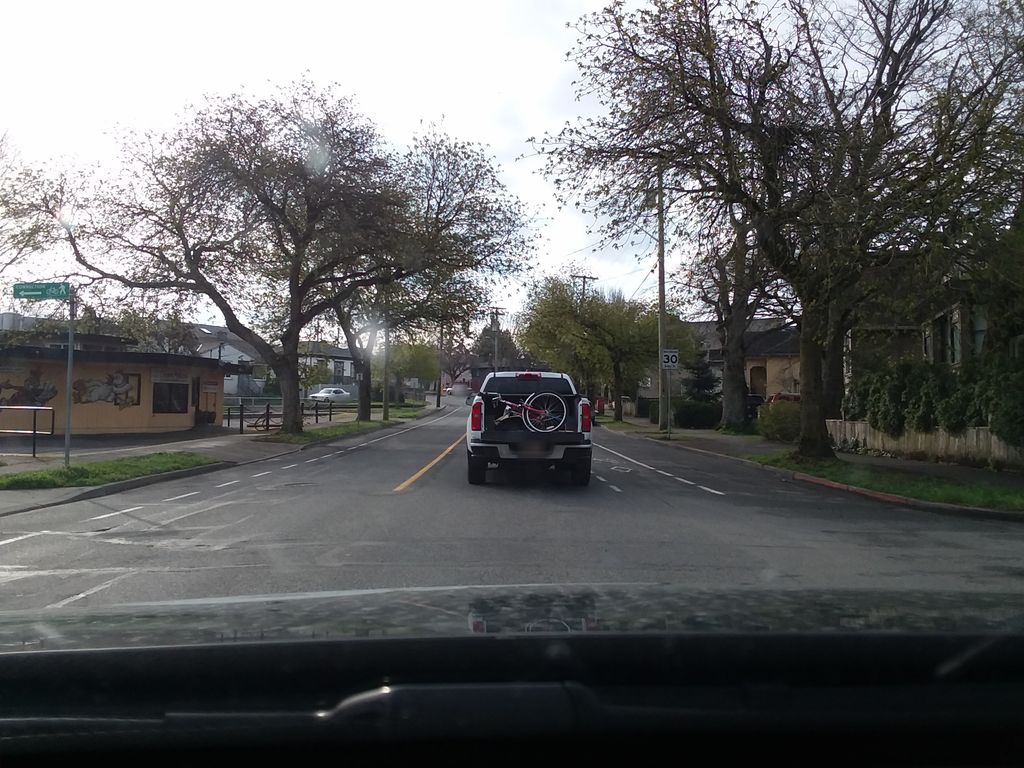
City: victoria